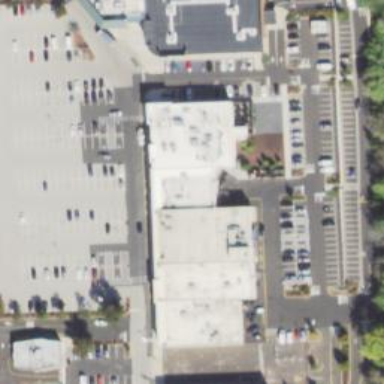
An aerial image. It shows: Clinic.